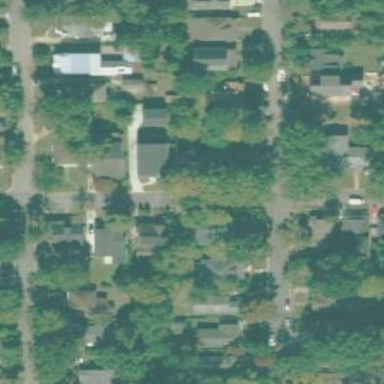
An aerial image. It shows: Residential area within neighborhood.